Field crop: maize
Growth stage: 2
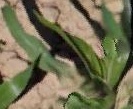
Species: maize